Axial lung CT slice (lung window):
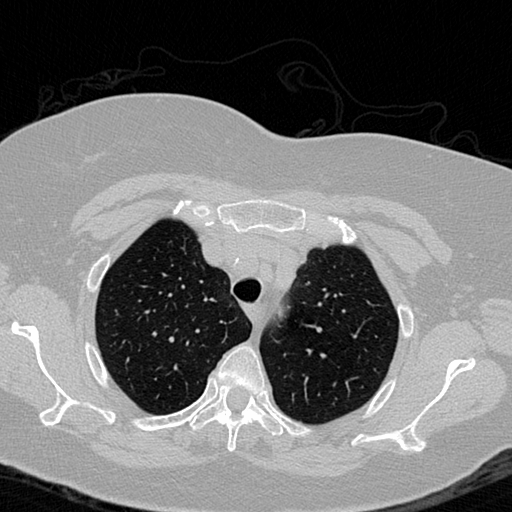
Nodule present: no